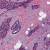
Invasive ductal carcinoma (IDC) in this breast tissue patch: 1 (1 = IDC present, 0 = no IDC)